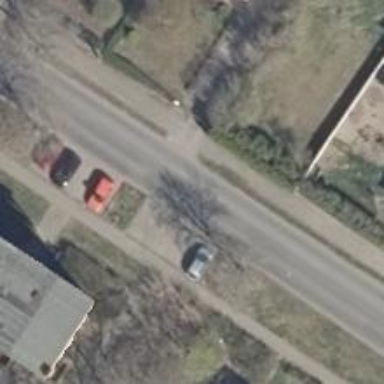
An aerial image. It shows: Sidewalk.